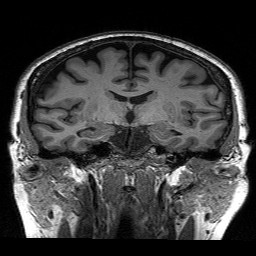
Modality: T1w
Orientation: sagittal
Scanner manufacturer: siemens
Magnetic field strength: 3 T